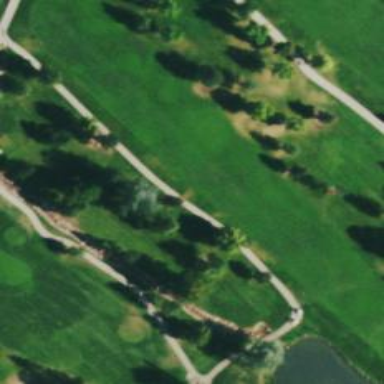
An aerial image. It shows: Path used for both walking and golf.